Field crop: tomato
Growth stage: 1
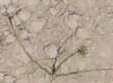
Species: cyperus